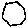
Label: hexagon